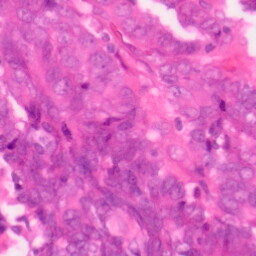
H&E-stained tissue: Colon